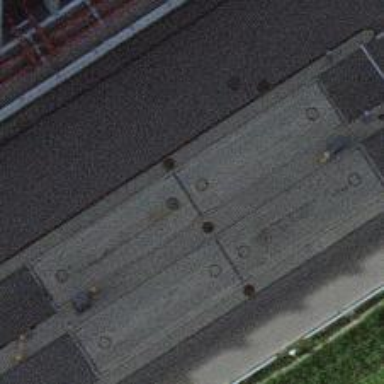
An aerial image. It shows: Weighbridge facility.